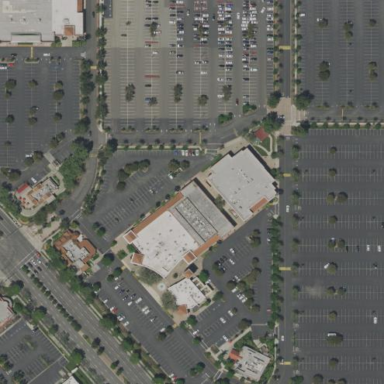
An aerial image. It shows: Retail area.